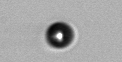
Label: bead